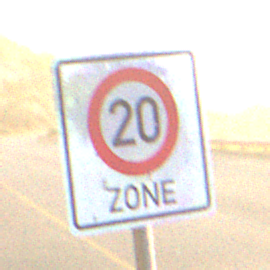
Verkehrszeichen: BeginnZone20
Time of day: SunriseSunset
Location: Outdoor (Nature)
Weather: PartlyCloudy
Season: NotSpecified
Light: Natural